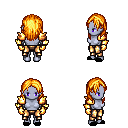
a pixel art fantasy rpg character, female body template, dark elf, purple skin, gold arm armor, gold greaves, light blonde long hairstyle, gold gloves, black slippers, four views (front, back, left, right), 2x2 character sprite sheet, small pixel art, hard edges, no anti-aliasing